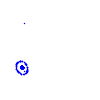
Particle: pion